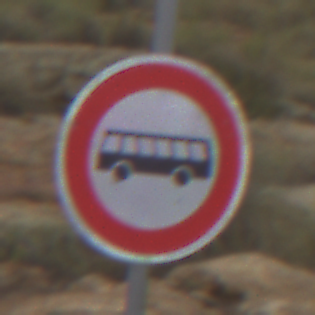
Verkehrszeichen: VerbotKraftomnibusse
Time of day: Midday
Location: Outdoor (Nature)
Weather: Overcast
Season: NotSpecified
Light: Natural